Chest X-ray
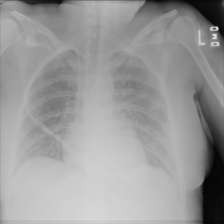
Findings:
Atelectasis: negative
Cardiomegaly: negative
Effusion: negative
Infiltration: negative
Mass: negative
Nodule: negative
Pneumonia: negative
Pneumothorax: negative
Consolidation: negative
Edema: negative
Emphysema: negative
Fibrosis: negative
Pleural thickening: negative
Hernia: negative